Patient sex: M
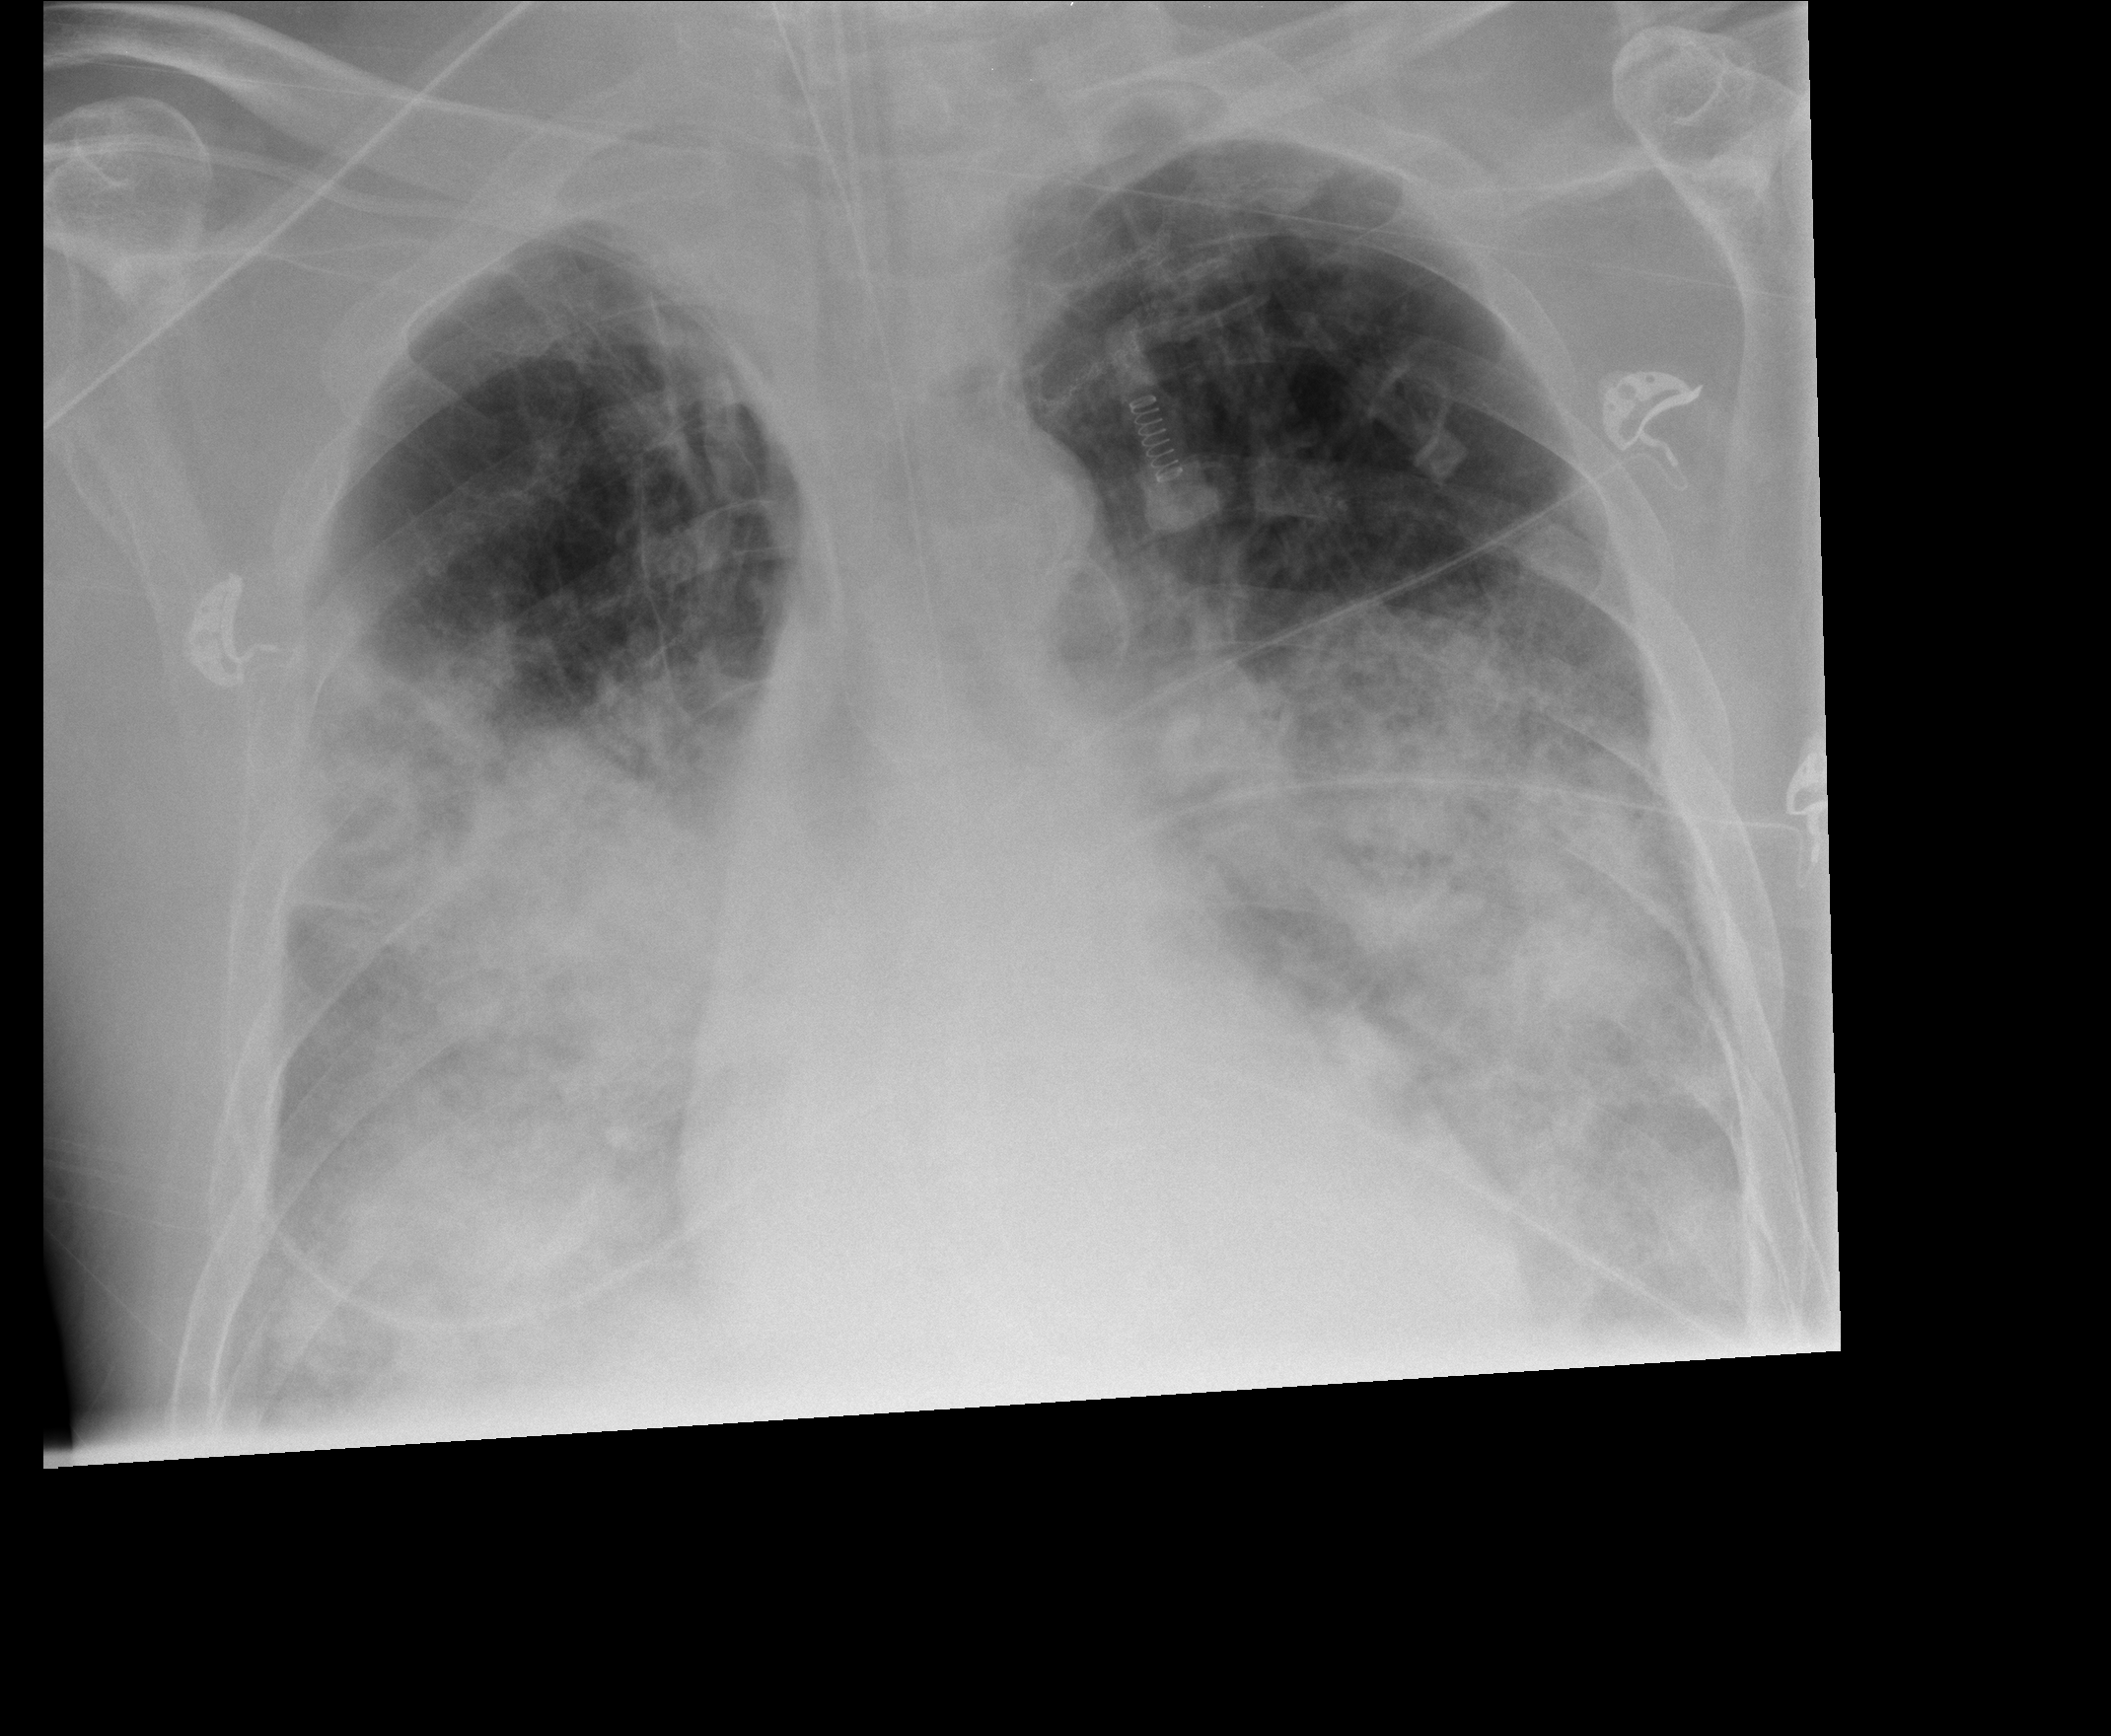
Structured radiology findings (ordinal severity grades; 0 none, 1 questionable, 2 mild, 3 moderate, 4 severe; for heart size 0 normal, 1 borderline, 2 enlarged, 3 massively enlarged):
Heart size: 0
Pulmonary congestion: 0
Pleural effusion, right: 2
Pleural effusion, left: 2
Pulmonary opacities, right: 4
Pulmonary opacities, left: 4
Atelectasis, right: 2
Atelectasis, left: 2